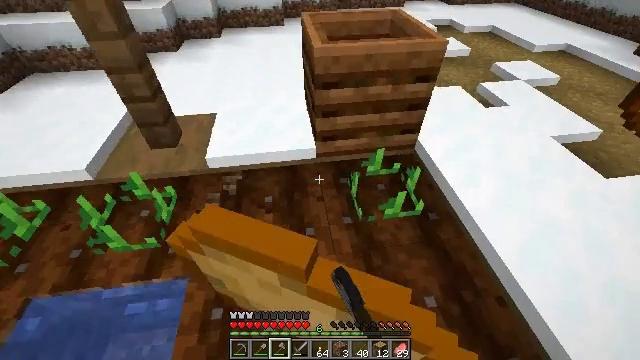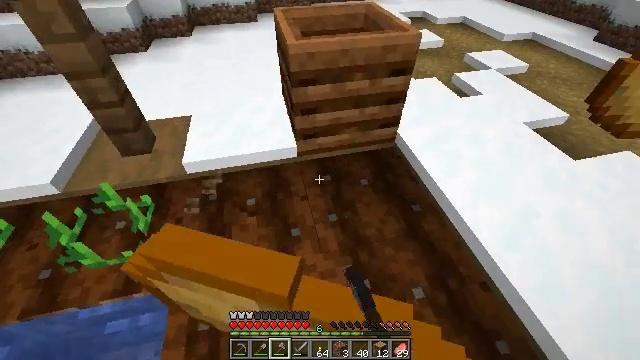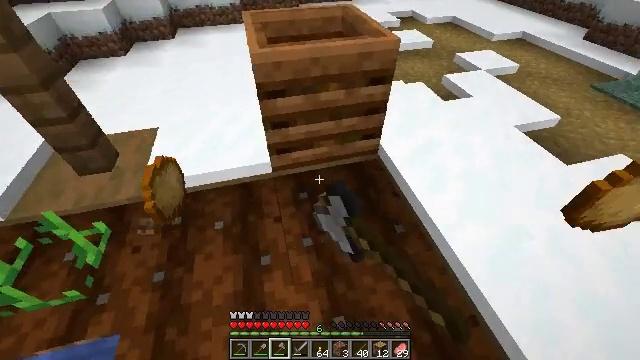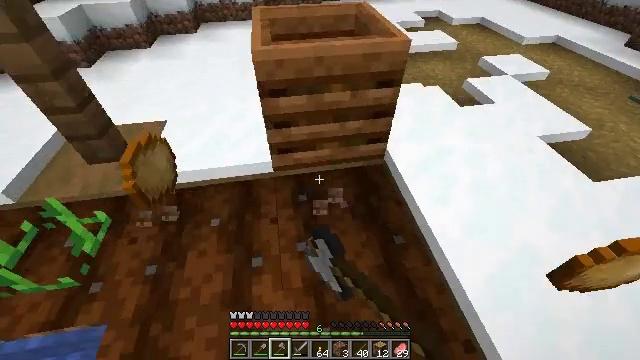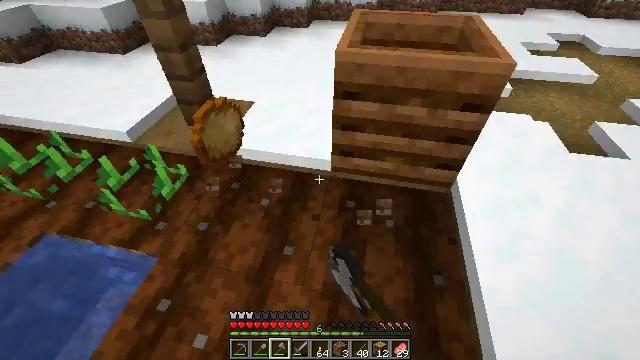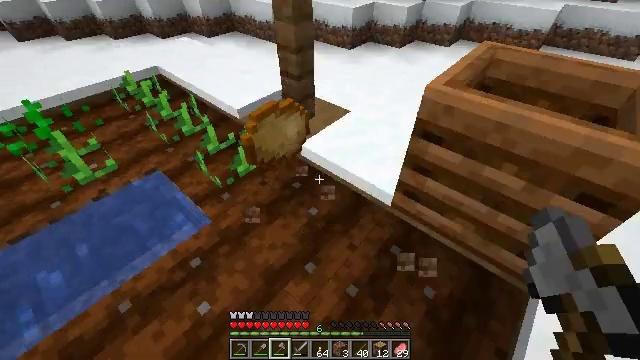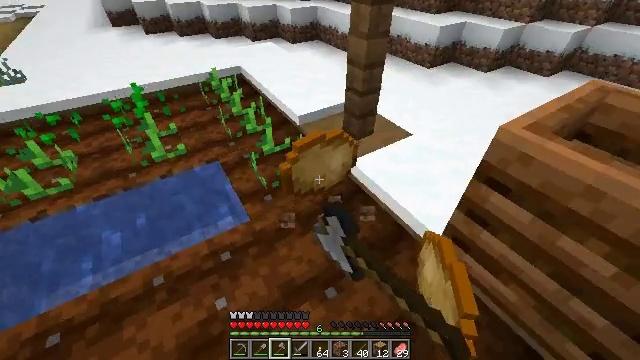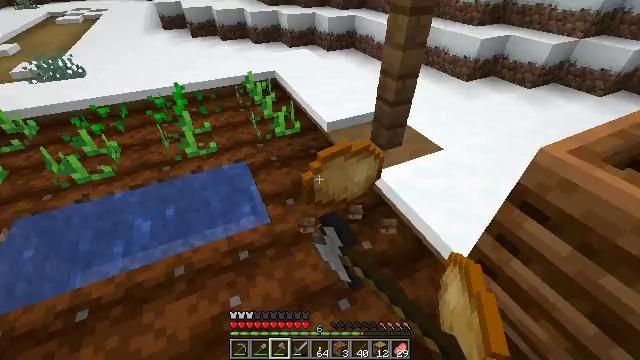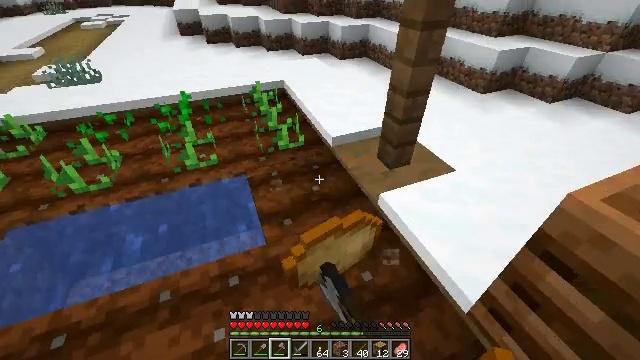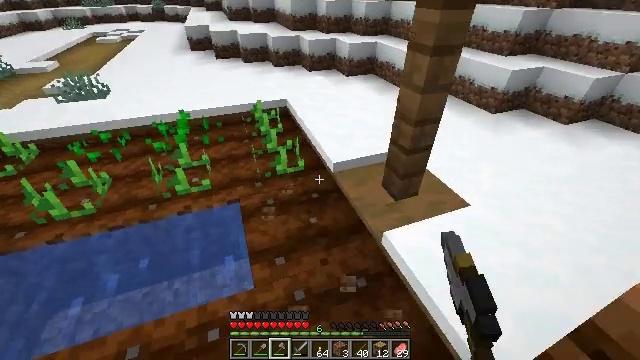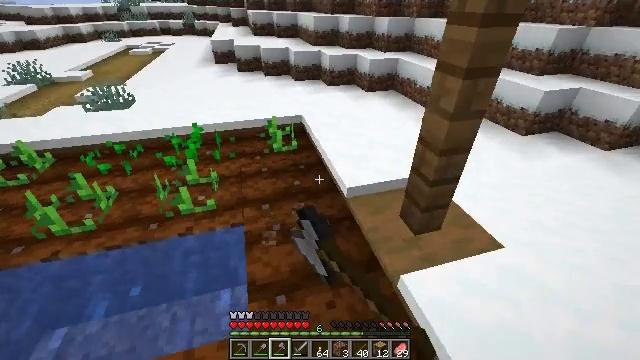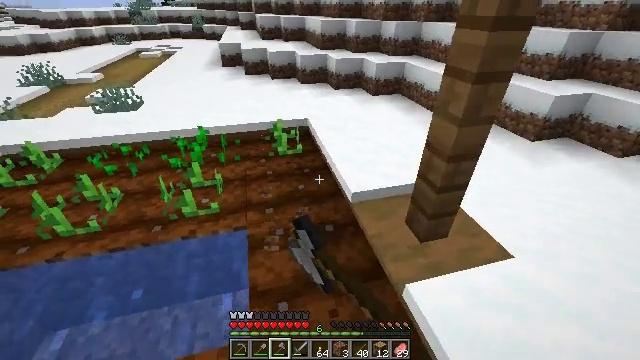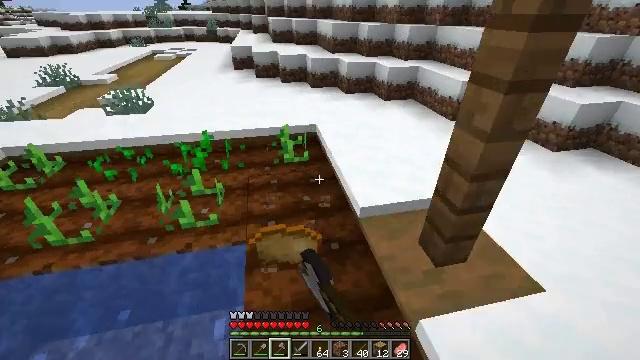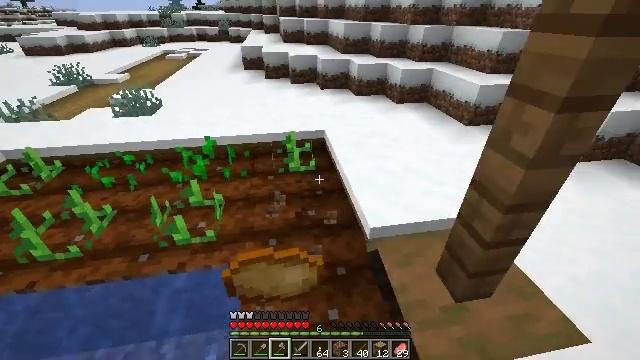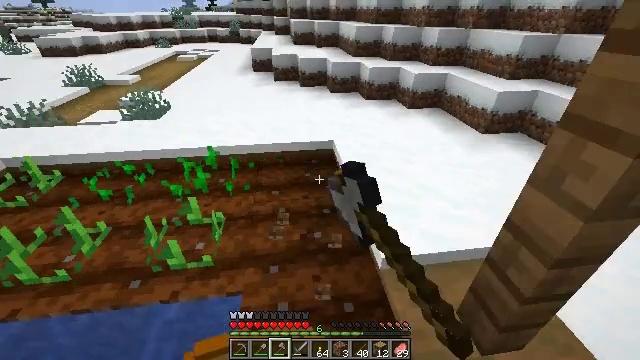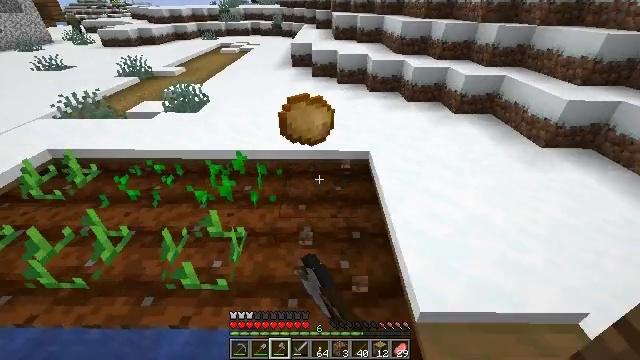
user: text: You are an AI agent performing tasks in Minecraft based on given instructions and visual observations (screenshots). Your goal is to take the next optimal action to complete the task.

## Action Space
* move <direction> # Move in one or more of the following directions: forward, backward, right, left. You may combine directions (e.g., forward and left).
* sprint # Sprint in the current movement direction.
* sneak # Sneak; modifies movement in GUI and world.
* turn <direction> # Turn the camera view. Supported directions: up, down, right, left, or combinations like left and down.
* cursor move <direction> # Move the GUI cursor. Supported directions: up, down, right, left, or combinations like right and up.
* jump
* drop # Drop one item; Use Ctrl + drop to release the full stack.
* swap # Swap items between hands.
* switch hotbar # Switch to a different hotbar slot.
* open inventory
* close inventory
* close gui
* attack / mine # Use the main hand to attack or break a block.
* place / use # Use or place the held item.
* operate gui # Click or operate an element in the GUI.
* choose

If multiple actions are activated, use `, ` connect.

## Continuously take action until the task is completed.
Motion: motion action
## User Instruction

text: Gather potatoes by left-clicking.
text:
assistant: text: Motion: move forward and move right, turn right, attack / mine
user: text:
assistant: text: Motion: move forward and move right, turn right, attack / mine
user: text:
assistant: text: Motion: move right, turn left, attack / mine
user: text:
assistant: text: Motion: move forward and move right, turn left, attack / mine
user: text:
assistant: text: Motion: move forward and move right, turn left and up, attack / mine
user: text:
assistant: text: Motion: move forward, turn left and up, attack / mine
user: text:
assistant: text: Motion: move forward, turn left and up, attack / mine
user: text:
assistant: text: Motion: move forward, turn left and up, attack / mine
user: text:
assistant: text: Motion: move forward, turn left and up, attack / mine
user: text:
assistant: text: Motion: move forward, turn left and up, attack / mine
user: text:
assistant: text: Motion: move forward, turn left, attack / mine
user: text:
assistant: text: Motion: move forward, turn left, attack / mine
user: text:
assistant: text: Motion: move forward, turn left, attack / mine
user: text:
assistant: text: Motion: move forward, turn left, attack / mine
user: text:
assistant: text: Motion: move forward, turn left and down, attack / mine
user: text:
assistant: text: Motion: move forward, turn left and down, attack / mine
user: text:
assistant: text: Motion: move forward, turn left and down, attack / mine
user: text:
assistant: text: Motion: move forward and move right, turn left and down, attack / mine
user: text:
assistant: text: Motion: move forward and move right, turn left and down, attack / mine
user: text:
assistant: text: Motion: attack / mine